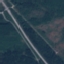
Label: Highway